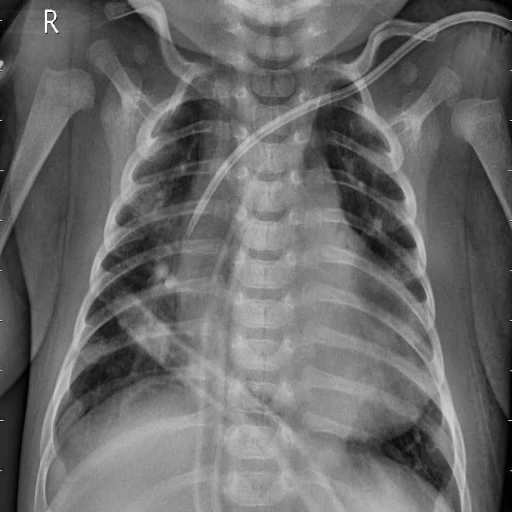
Finding: PNEUMONIA